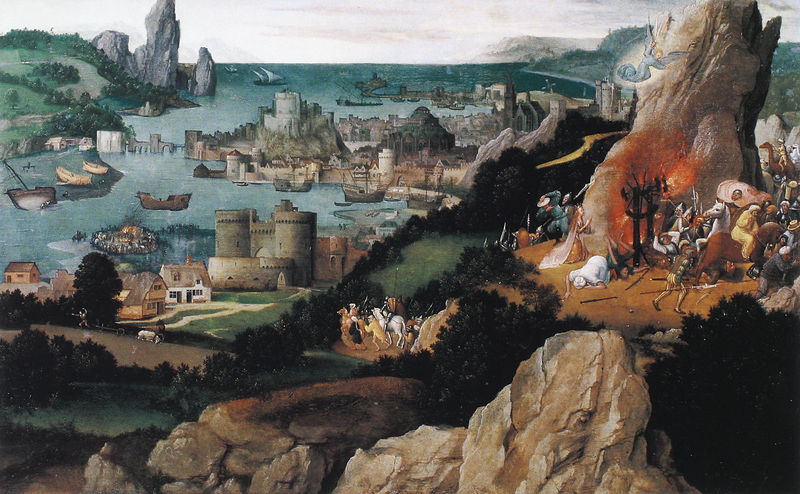
Titel: Die Marter der Hl. Katharina
Künstler: Joachim Patinir
Institution: Wien, Kunsthistorisches Museum
Schlagwörter: angriff, berg, blau, felsen, feuer, flügel, himmel, kampf, meer, wasser, bäume, fluss, grün, landschaft, menschen, see, stadt, ufer, bunt, fenster, frau, weiss, haus, schloss, tiere, weg, malerei, stein, tod, holland, niederlande, häuser, hügel, brücke, busch, kirche, insel, krone, boot, boote, pferd, pferde, reiter, turm, engel, schiff, schiffe, segel, strand, berge, fels, dorf, mauer, hafen, rad, strom, brand, krieg, schlacht, soldaten, detail, tor, burg, türme, festung, wälder, schwert, waffen, knien, ritter, rüstung, hilfe, mittelalter, eroberung, landscahft, heiliger, märtyrer, speer, burgen, kriche, türm, fuer, schif, oldaten, elager, intel